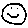
Label: smiley face